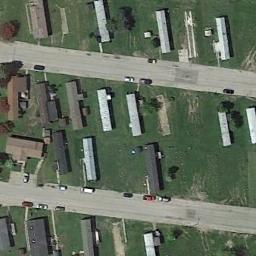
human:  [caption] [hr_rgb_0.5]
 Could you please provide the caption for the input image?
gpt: Many buildings of different shapes and sizes are in mobile home parks .

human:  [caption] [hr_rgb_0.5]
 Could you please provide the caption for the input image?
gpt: The mobile home park is on the grass next to the road .

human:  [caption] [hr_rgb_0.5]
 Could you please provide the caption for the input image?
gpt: The mobile home park has some mobile homes on the grass and two roads go through the mobile home park .

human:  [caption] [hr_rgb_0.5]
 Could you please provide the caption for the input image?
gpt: There are some buildings on green lawns on the mobile home park .

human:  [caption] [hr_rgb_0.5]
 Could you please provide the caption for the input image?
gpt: Behind the mobile homes park is a wood .